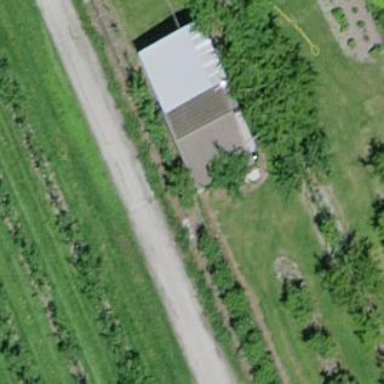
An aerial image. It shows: Shed building.